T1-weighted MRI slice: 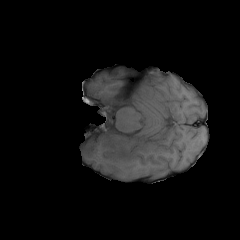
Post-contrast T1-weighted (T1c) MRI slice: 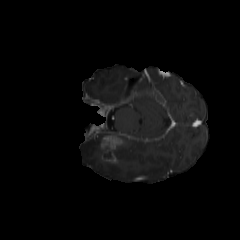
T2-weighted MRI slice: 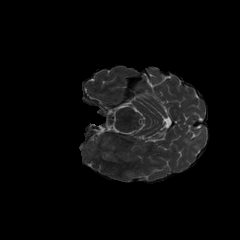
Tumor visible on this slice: yes